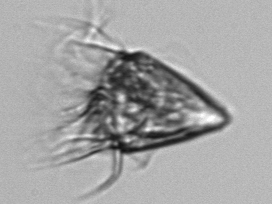
Label: Strombidium_morphotype1